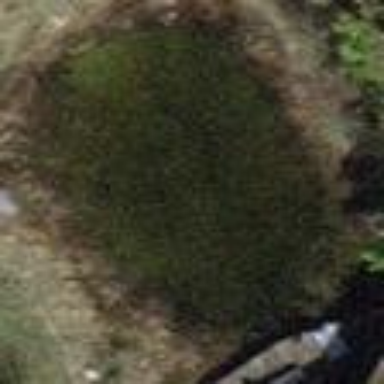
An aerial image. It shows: Pond surrounded by natural water.